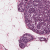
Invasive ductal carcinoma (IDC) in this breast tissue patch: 0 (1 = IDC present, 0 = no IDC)